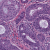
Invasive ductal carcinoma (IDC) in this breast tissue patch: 1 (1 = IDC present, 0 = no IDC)